Question: I'm experiencing issues with both this dialog and another Activity - where it's an EditText control that looks wrong - and in both cases it seems that the center of the control is shifted up by one pixel, or the sides down by one. I'm guessing that the regions in question are defined by a 9-patch.
Has anyone else experienced this, and knows how it might be resolved? Could it be something to do with sub-pixel rendering - as with the iPhone, where non-integer positioning of UI controls causes blurriness? I've also noticed issues with table dividers disappearing at certain offsets (surely a subpixel issue) - but on both this phone and an HTC device.

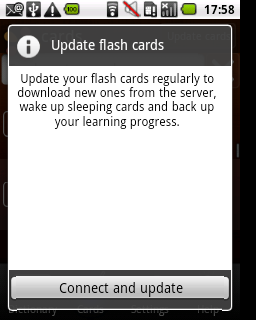
Answer: All of the rendering issues went away when I adjusted the minimum SDK level up to 5 from 3.